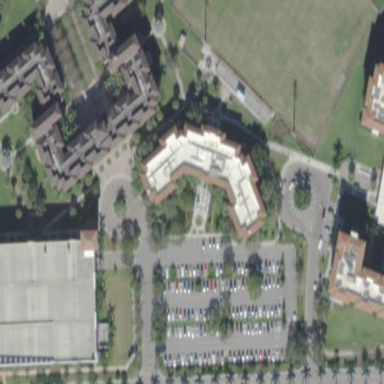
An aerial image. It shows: University building.